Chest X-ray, PA view. Patient: 9 years old, sex M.
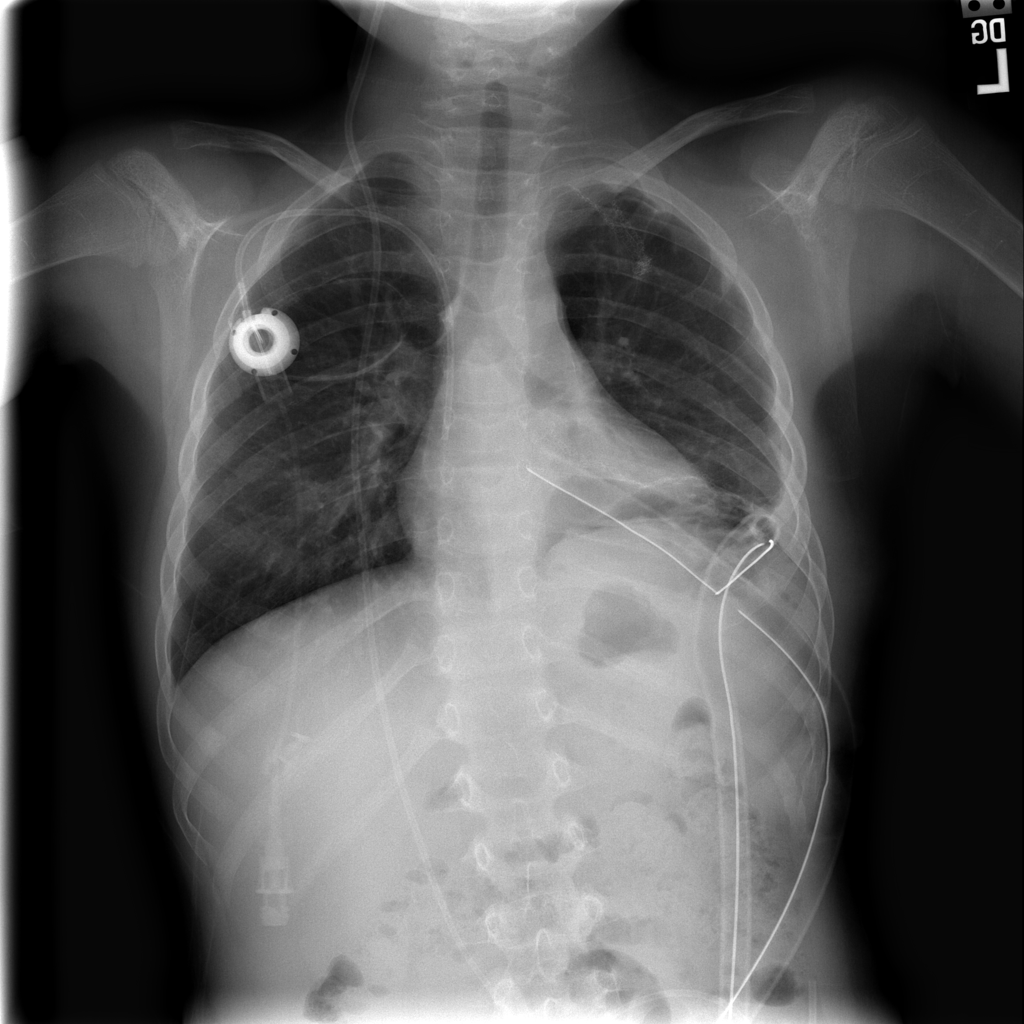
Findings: Atelectasis, Pneumothorax